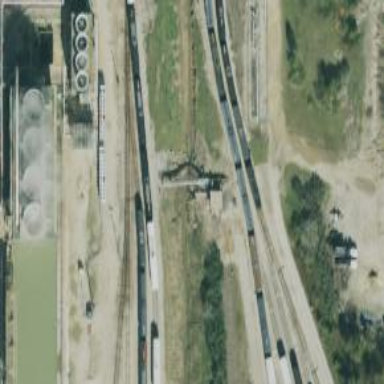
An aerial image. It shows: Railway yard.